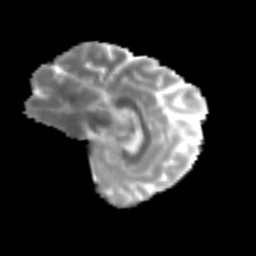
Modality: MD
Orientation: sagittal
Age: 72
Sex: female
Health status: ill
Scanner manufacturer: siemens
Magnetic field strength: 3 T
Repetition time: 8.7 s
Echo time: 0.11 s